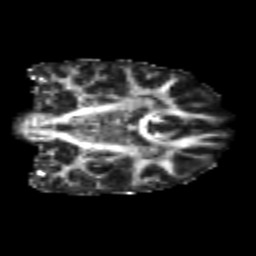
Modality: FA
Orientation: coronal
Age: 20
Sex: female
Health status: healthy
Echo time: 0.074 s